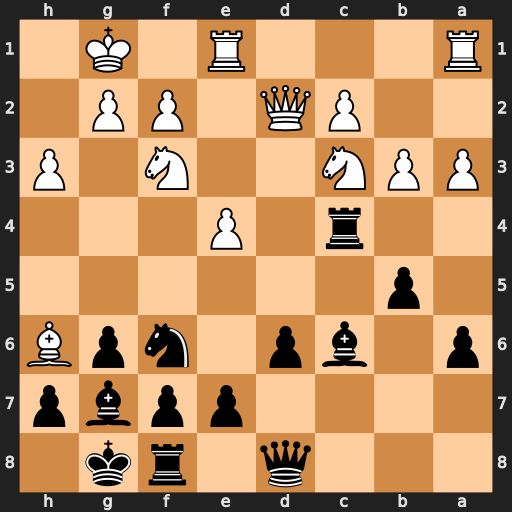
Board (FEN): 3q1rk1/4ppbp/p1bp1npB/1p6/2r1P3/PPN2N1P/2PQ1PP1/R3R1K1
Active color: b
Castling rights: -
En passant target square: -
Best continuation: Bxh6 Qxh6 Rxc3